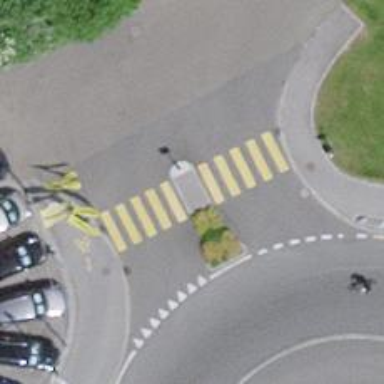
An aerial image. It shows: Marked zebra crossing with pedestrian island.